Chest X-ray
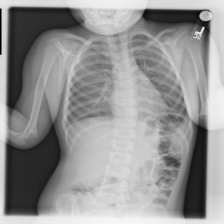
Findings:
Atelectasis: negative
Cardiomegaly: negative
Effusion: negative
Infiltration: negative
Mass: negative
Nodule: negative
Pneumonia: negative
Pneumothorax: negative
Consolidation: negative
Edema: negative
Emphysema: negative
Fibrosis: negative
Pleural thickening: negative
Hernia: negative